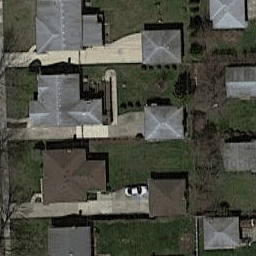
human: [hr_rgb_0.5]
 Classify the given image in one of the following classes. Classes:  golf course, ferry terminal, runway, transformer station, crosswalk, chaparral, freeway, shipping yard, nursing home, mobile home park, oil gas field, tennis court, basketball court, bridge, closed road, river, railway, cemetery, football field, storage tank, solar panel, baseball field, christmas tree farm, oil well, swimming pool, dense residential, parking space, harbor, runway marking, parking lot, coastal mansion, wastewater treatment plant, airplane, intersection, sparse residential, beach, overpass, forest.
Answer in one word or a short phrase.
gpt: dense residential